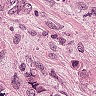
Metastatic tissue present: yes